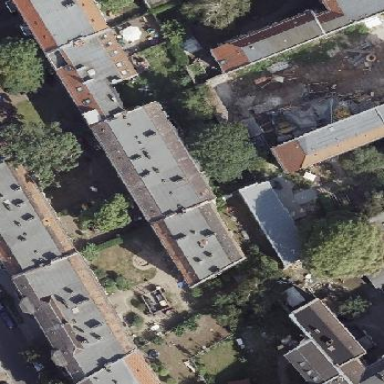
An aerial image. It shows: Building consisting of apartments with double saltbox roof shape.